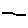
Label: line